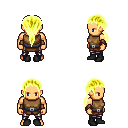
a pixel art fantasy rpg character, male body template, human, tanned skin, leather chest armor, metal pants, gold ponytail hairstyle, cloth bracers, black shoes, four views (front, back, left, right), 2x2 character sprite sheet, small pixel art, hard edges, no anti-aliasing